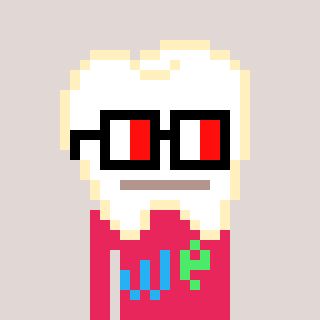
a pixel art character with square glasses with black frames and red eyes, a tooth-shaped head and a redpinkish-colored body on a warm background